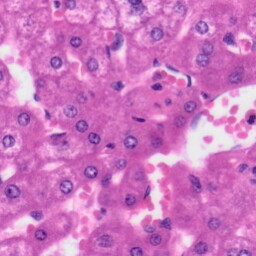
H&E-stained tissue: Liver